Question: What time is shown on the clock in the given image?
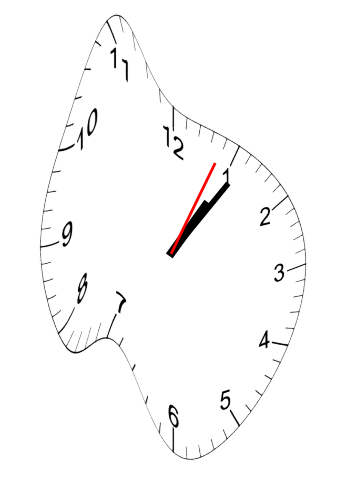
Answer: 01:06:04